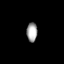
Tissue: prostate
Cell type: T cells
Senescence score: 0.3613
Nuclear area (px): 200
Mean DAPI intensity: 164.17